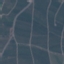
Land use / land cover class: PermanentCrop